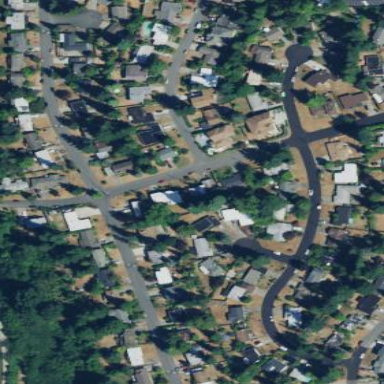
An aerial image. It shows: Detached residential area.